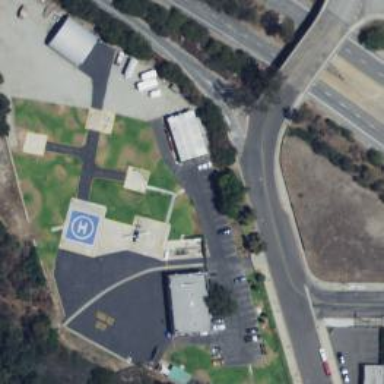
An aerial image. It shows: Image of helipad at airport.